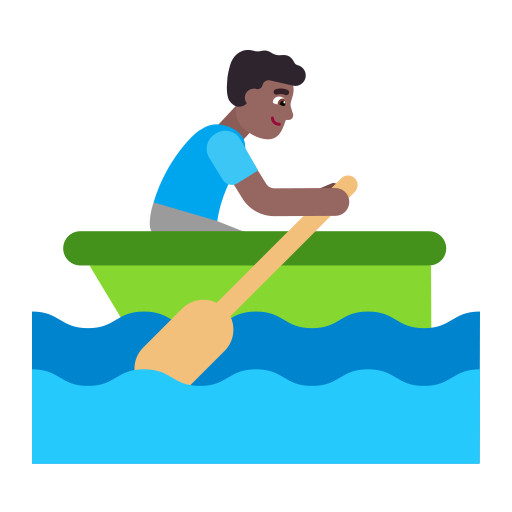
man rowing boat flat  dark